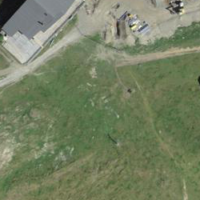
EUNIS habitat code: 23
Species observed at this site:
Arnica montana
Pyrrhocorax graculus
Corvus corax